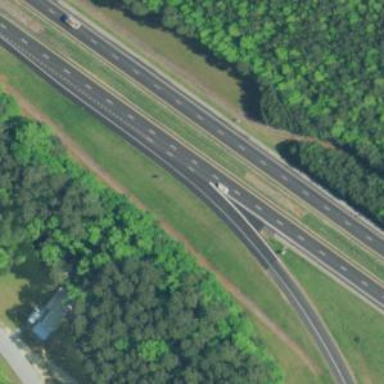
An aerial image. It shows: Asphalt motorway link.